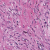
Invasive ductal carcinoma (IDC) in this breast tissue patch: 1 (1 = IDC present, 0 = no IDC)